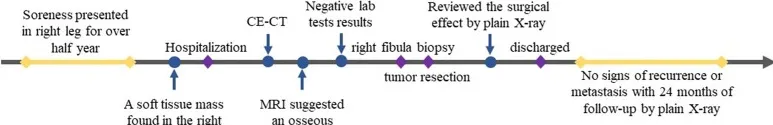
The timeline of diagnosis and treatment.
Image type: chart (chart)